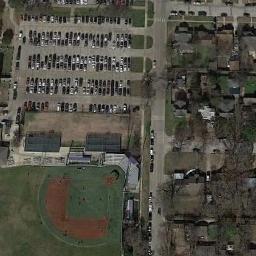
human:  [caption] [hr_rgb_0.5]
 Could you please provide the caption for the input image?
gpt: There are five baseball fields in this picture .

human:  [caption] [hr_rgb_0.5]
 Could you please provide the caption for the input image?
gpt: There is a baseball diamond next to many cars and the buildings .

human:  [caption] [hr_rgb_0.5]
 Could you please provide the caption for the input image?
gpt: A baseball diamond next to a parking lot beside and the residential area beside .

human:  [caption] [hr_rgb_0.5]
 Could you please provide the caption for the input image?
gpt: There is a baseball diamond in the grass among the roads, The houses and the parking lot .

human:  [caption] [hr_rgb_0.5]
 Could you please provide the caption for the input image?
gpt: The parking lot next to the baseball diamond is full of cars .